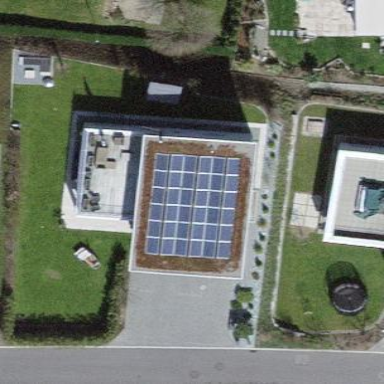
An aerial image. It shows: Solar power generator utilizing photovoltaic technology with solar photovoltaic panels.